Interaction volume radius: 5 \u00c5
Interaction volume height: 15 \u00c5
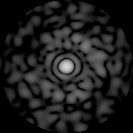
Disorder parameter: 0.8388